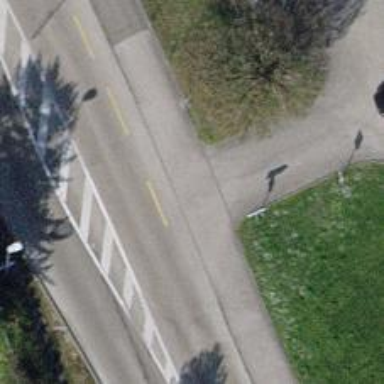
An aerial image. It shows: Parking aisle with sidewalk alongside the service road.